Field crop: tomato
Growth stage: 2
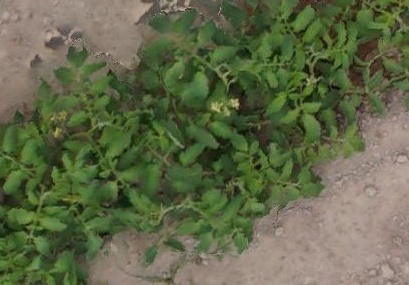
Species: tomato